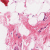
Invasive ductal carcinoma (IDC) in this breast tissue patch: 0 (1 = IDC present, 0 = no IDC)